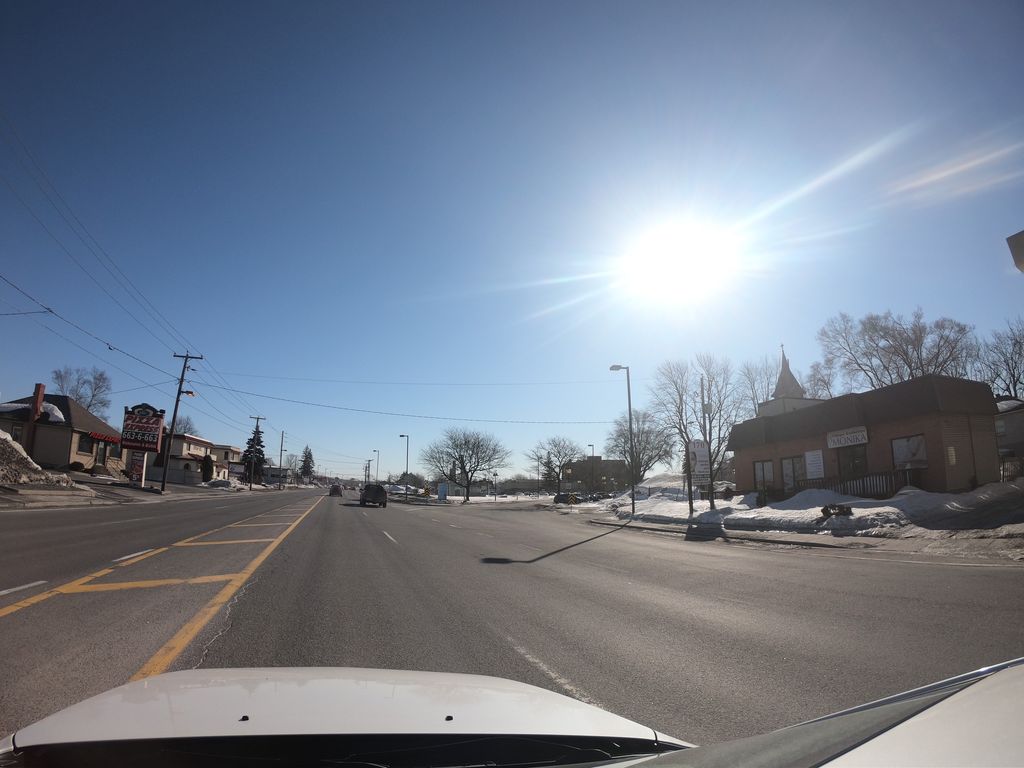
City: ottawa-gatineau